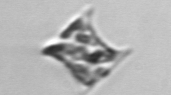
Label: Eucampia